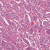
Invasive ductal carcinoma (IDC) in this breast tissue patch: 1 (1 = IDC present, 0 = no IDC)